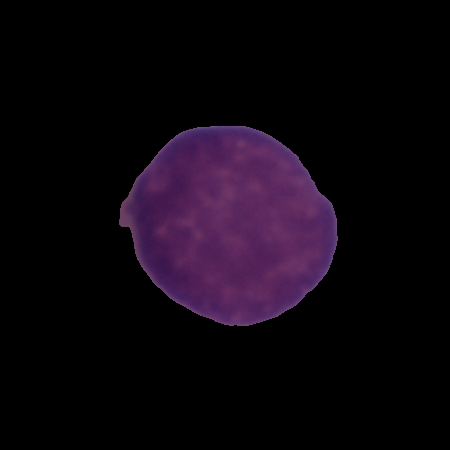
Label: healthy